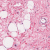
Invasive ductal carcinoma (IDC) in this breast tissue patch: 0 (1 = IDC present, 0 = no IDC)